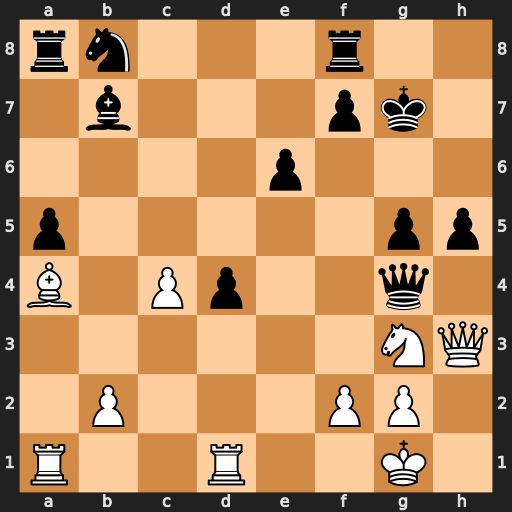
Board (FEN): rn3r2/1b3pk1/4p3/p5pp/B1Pp2q1/6NQ/1P3PP1/R2R2K1
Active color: w
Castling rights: -
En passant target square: -
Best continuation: Nxh5+ Qxh5 Qxh5